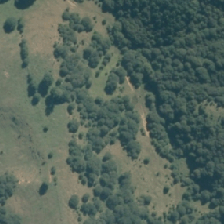
Land cover: manuka_kanuka